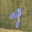
Label: 4